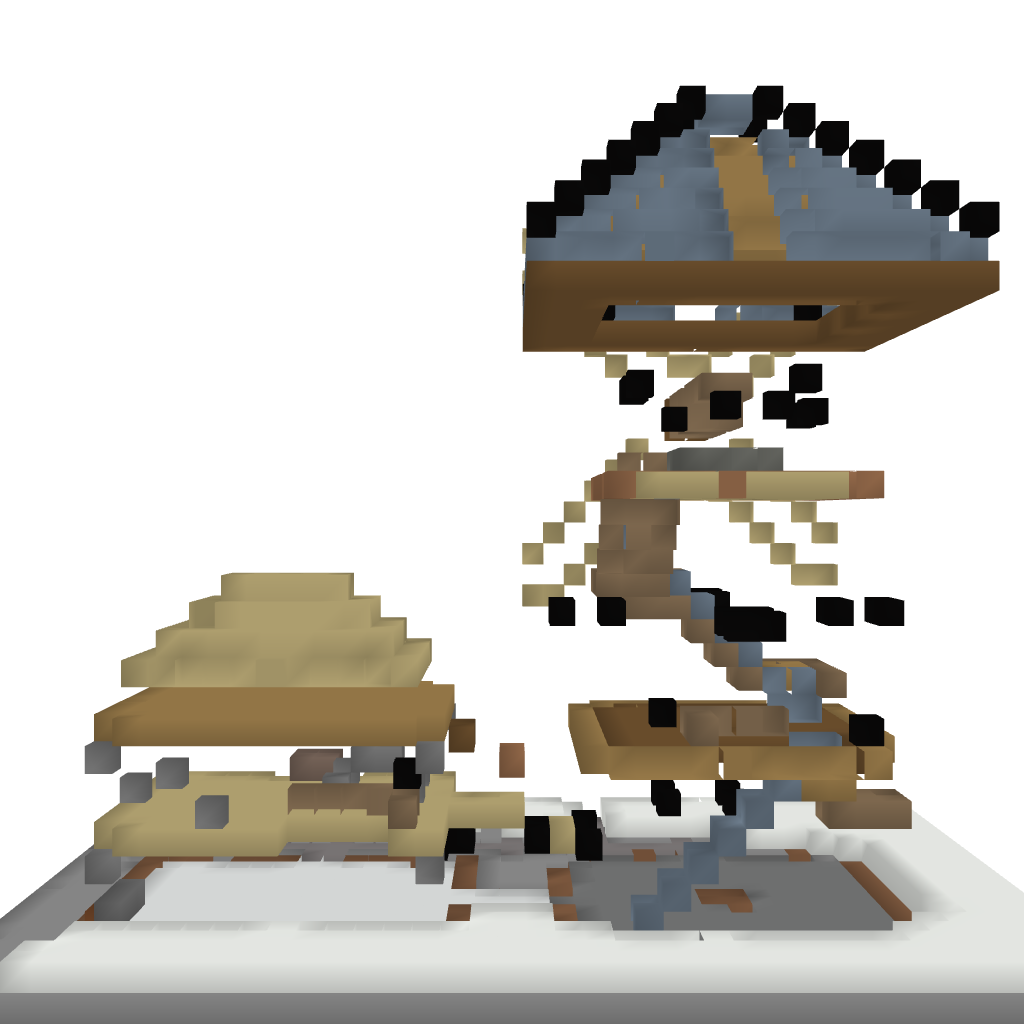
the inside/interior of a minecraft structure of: Windmill with house